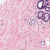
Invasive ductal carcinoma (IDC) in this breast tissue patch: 0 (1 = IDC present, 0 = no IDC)